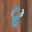
Label: 8